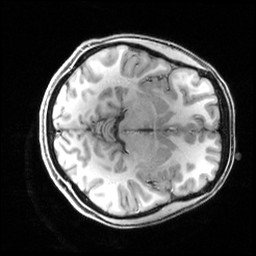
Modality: T1w
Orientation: axial
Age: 26
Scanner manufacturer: siemens
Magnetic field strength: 3 T
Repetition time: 2.5 s
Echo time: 0.00444 s